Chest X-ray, AP view. Patient: 46 years old, sex M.
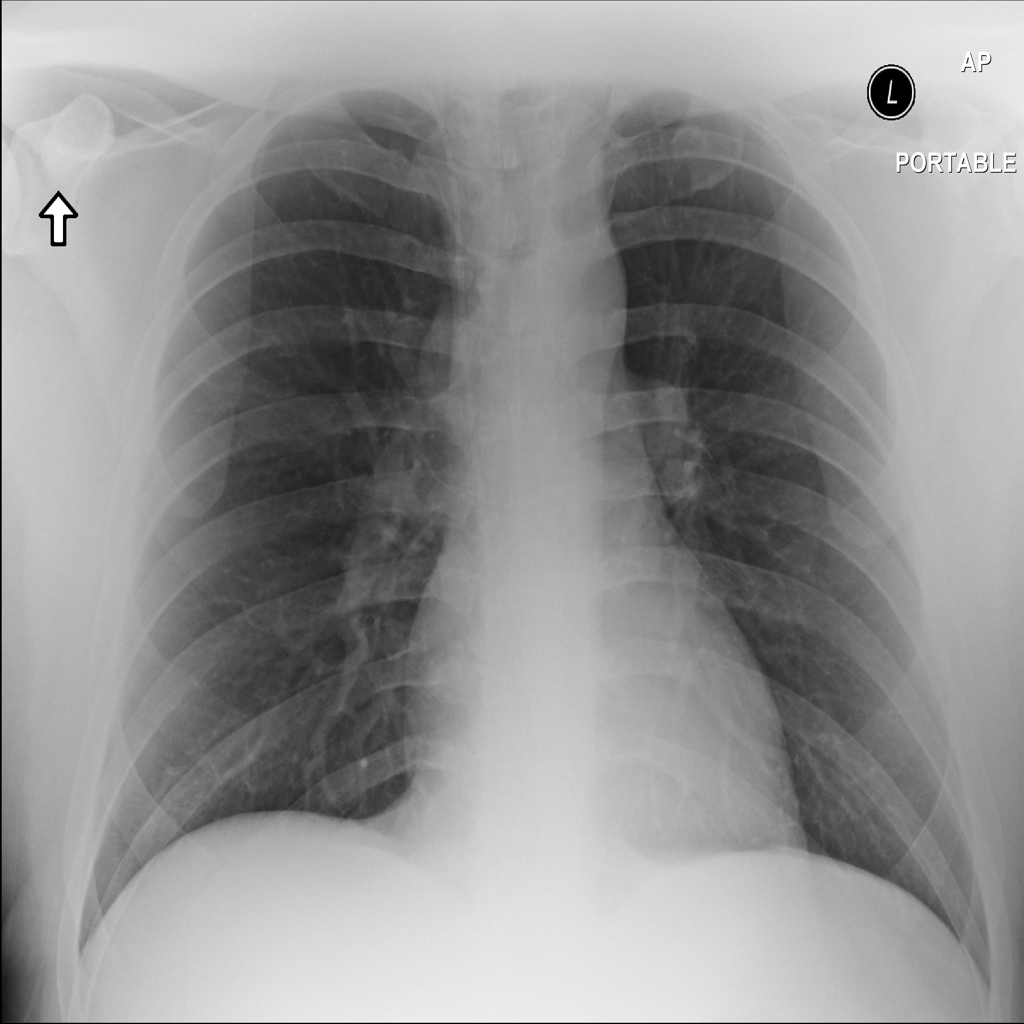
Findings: No Finding